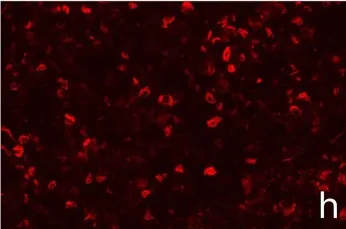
GFAPalpha-IgG test results by GFAP-transfected HEK293 cell-based immunofluorescence assay. Positive result of cerebrospinal fluid (CSF) (titer at 1:32). Scale bar = 50 um.
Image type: pathology (immunostaining)